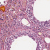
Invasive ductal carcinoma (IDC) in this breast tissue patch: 0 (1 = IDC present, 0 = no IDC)